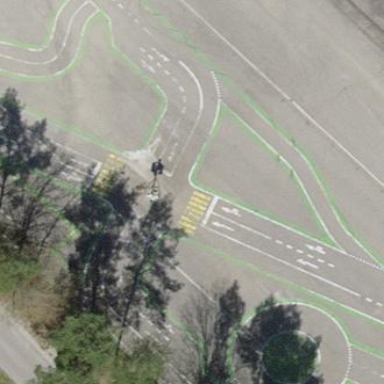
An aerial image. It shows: Playground designed for traffic training.